Question: I would appreciate, If anyone here is kind enough to recommend me what are the layout managers to choose
and how to separate the attached GUI into Jpanels.

Thanks so much in advance.
What I have tried so far:
Jframe - BorderLayout
Map (the grid and clear button from another class extending jpanel) - so I have put it in jframe.CENTER
the buttons to the right: jframe.EAST
I put them in a jpanel in a gridlayout (but I cannot get the spacing between the components)
buttons at the bottom: jframe.SOUTH
I put them in a jpanel in a gridlayout (but I cannot get the spacing between the components)
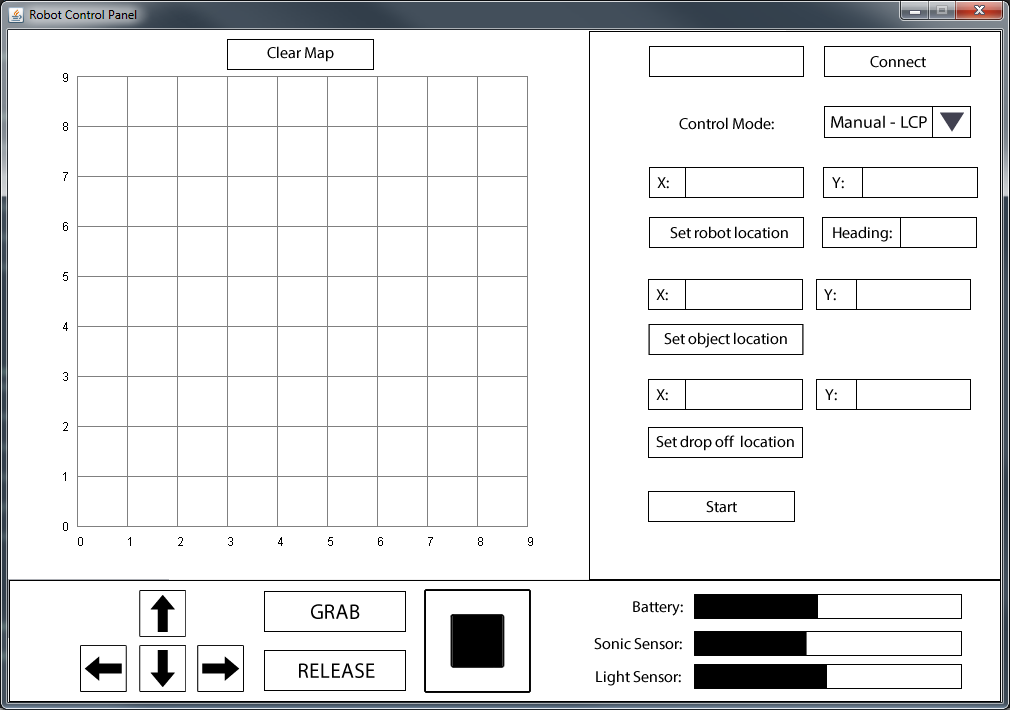
Answer: When trying to determine what layout(s) you should use, you should start by trying to determine areas of responsibility...
For example...

Based on your needs, I might start with a 'GridBagLayout'. This might seem complex, but if you break the UI down into seperate components, focusing on their individual needs, it should become simpler...
For the panel on the left...

I would be temptered to use a 'GridBagLayout', simply because it allows the components to use there preferred sizes, but still allows you to set up a grid like pattern...
For the arrow buttons...

This becomes a little more complicated, but I would use a 'GridLayout(2, 3)' (2 rows, 3 columns). This will require to add a filler panel at the first and third position along the top row, but still maintain the buttons at a equal size...
For this panel...

I would be tempted to either use a 'GridBagLayout', because it will allow you to span the rows or even split it again into two separate panels, with the controls on the left in a 'GridLayout(2, 1)' and the control on the right in something like a 'BorderLayout' as required...
For "progress" panel...

I would be tempted to use...'GridBagLayout'. Mostly because it would allow you to provide more weight to the progress bars then the labels.
For the main panel...

I would probably be tempted to either use a 'BorderLayout', with the 'Clear Map' on another panel of it's own, allowing it maintain it's preferred size, in the 'NORTH' position and the map panel in the 'CENTER' or even a 'GridBagLayout' depending on what the invidual components are...